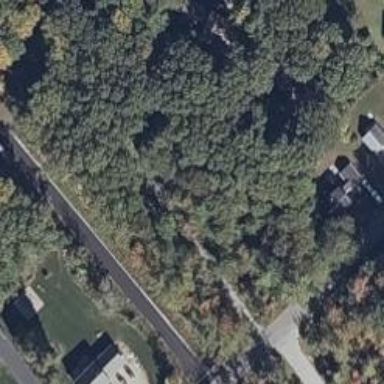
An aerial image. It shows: Driveway leading to service road.